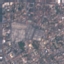
Land use / land cover: Residential